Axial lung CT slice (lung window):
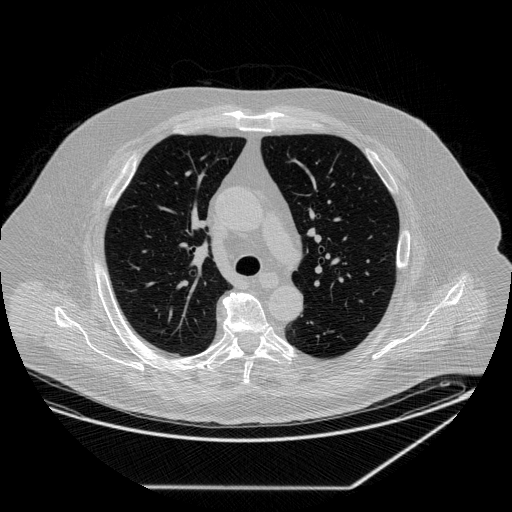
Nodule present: no